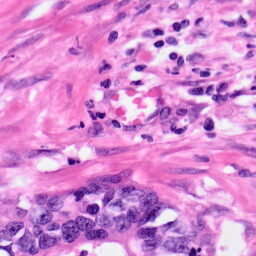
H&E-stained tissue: Pancreatic